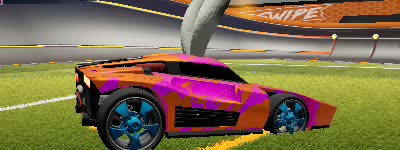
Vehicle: breakout